Interaction volume radius: 5 \u00c5
Interaction volume height: 30 \u00c5
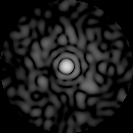
Disorder parameter: 0.819